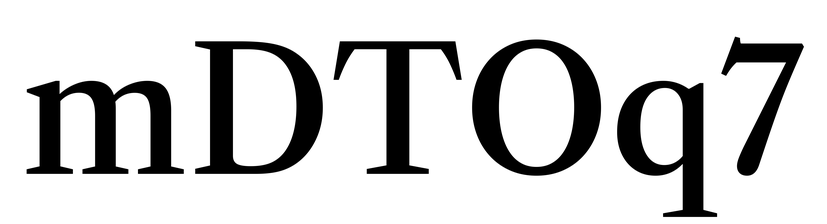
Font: LibreCaslonText_Medium